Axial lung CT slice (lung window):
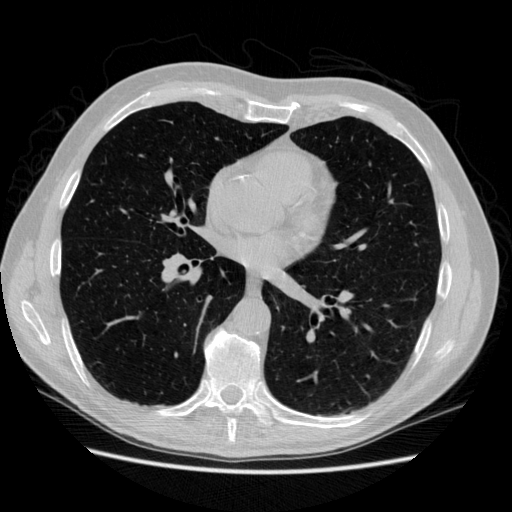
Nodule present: no